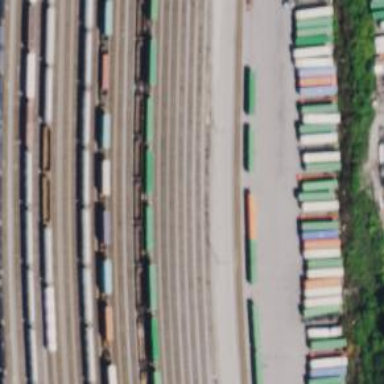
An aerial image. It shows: Railway yard in service.